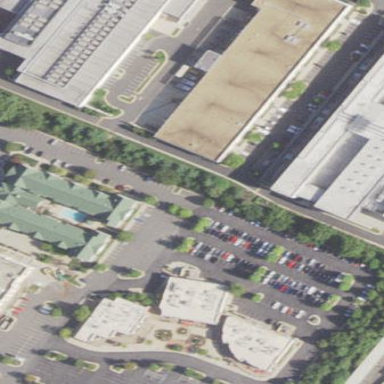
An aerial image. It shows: Data center building.